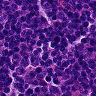
Metastatic tissue present: no